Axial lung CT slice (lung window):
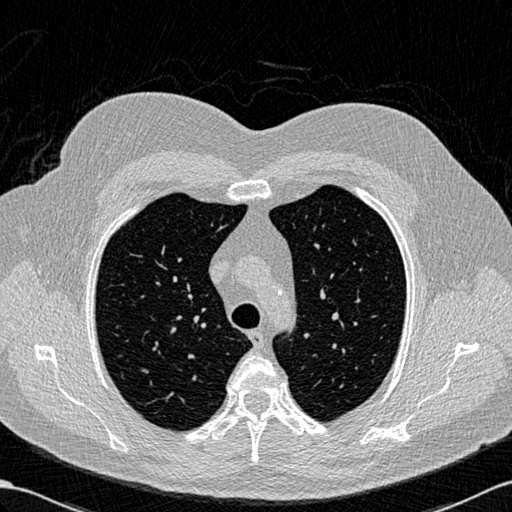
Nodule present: no